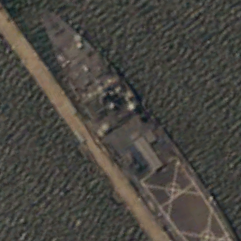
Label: combat